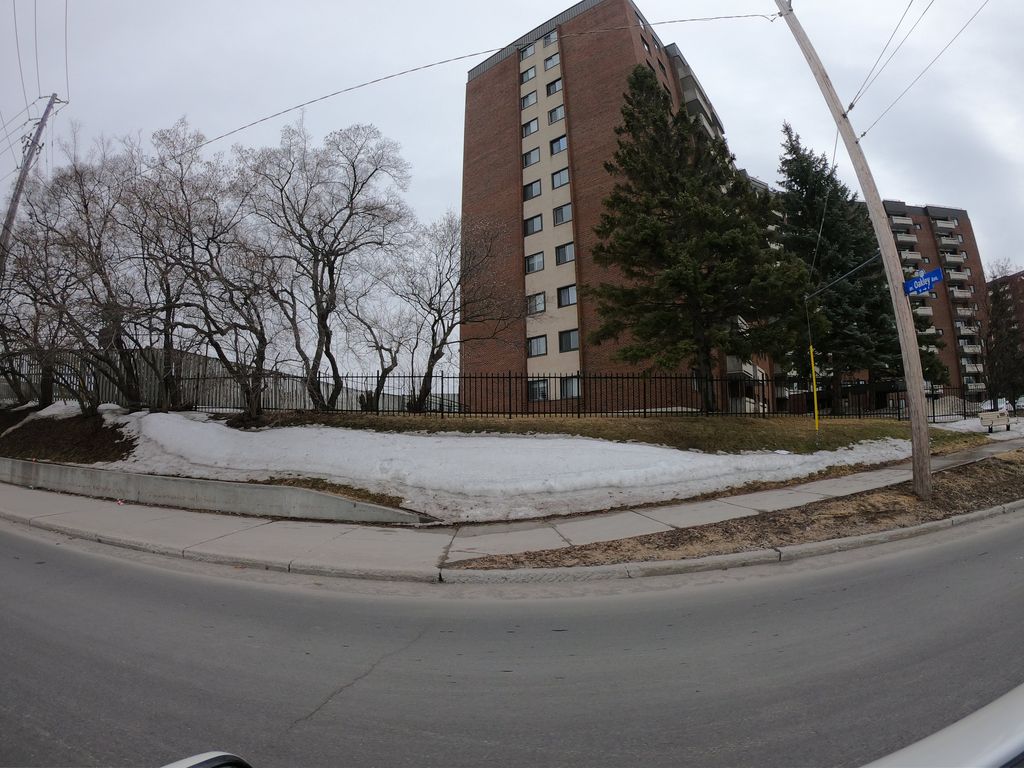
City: ottawa-gatineau